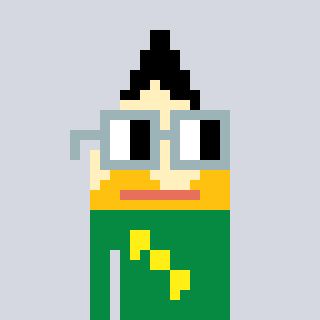
a pixel art character with square dark gray glasses, a pencil-shaped head and a green-colored body on a cool background